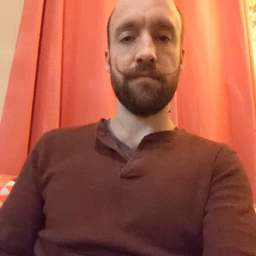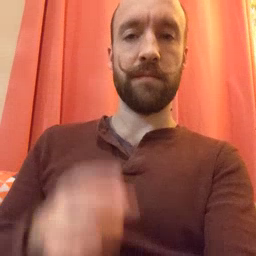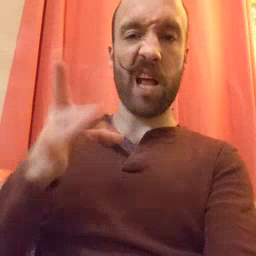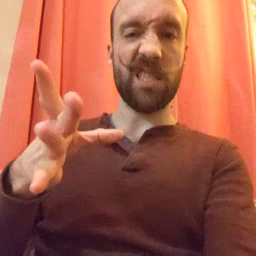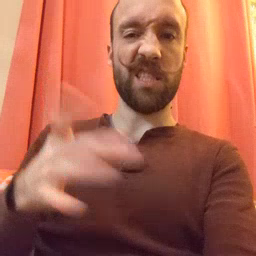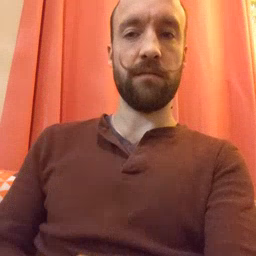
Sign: hate